Interaction volume radius: 10 \u00c5
Interaction volume height: 10 \u00c5
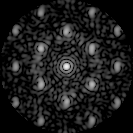
Disorder parameter: 0.4428